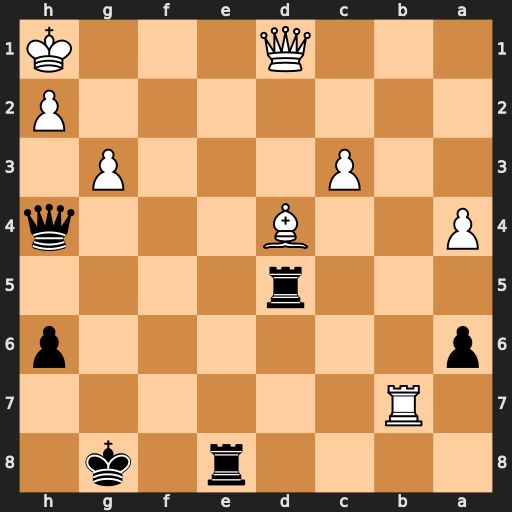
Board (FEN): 4r1k1/1R6/p6p/3r4/P2B3q/2P3P1/7P/3Q3K
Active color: b
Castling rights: -
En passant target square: -
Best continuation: Qe4+ Kg1 Rxd4 Qxd4 Qxb7